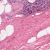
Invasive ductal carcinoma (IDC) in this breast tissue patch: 0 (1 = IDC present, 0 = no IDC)